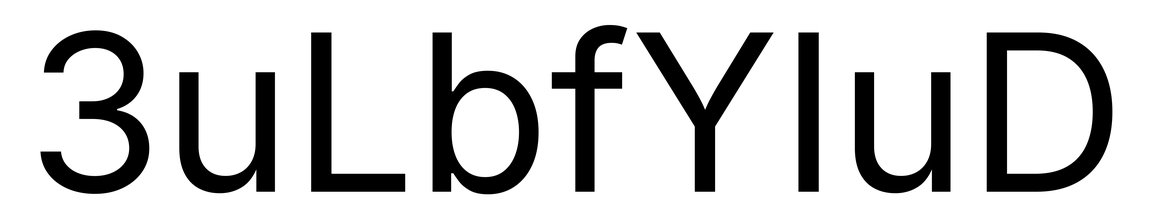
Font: Inter_Regular